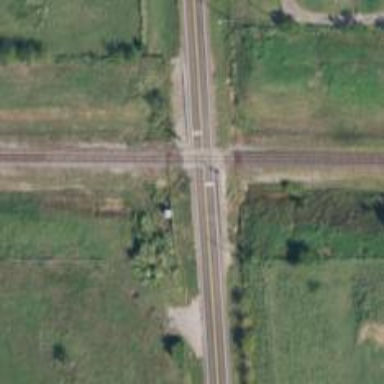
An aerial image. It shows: Level crossing along the railway.